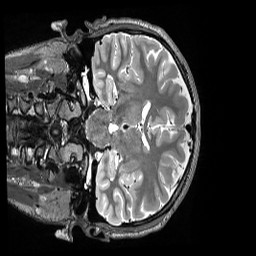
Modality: T2w
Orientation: coronal